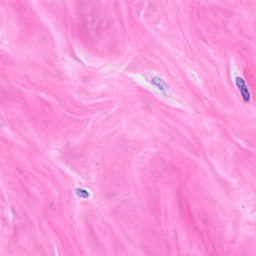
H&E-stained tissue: Breast